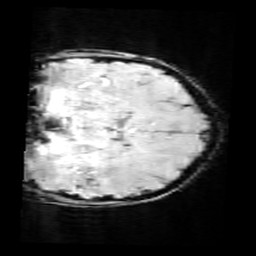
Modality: SWI
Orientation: coronal
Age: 9
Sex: female
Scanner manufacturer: siemens
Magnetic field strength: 3 T
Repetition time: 0.027 s
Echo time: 0.02 s